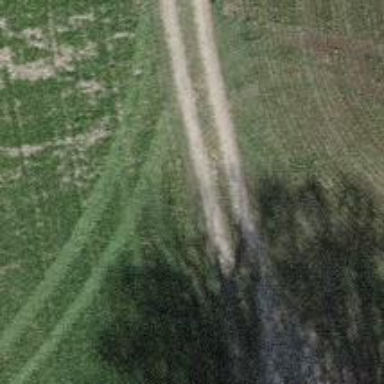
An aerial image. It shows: Ground track with grade3 quality.